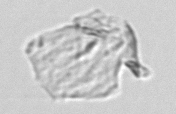
Label: detritus_transparent